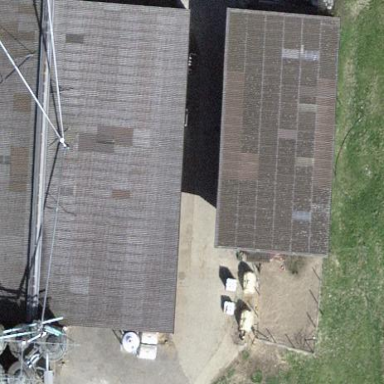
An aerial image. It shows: Farm building.